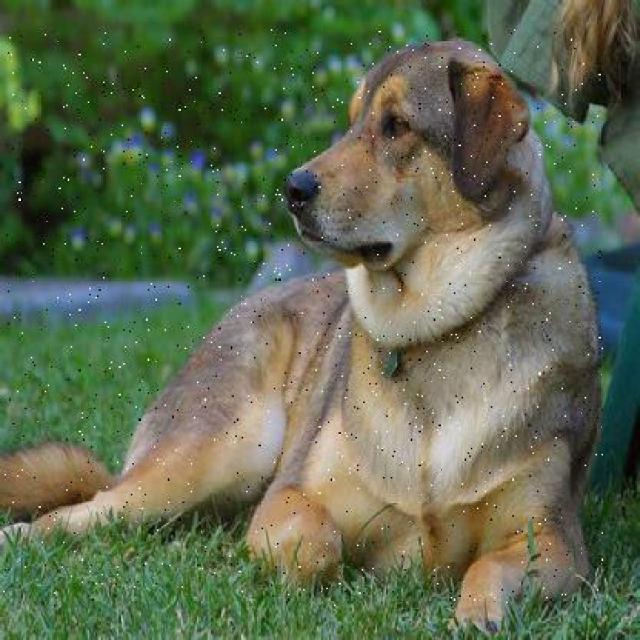
Healthy canine skin — no visible lesions, inflammation, or abnormalities. The skin and coat appear normal.